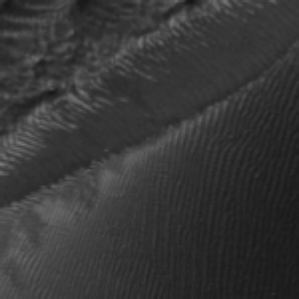
Label: frost